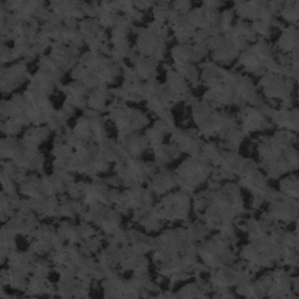
Label: frost